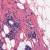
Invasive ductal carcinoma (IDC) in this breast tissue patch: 0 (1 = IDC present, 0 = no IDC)